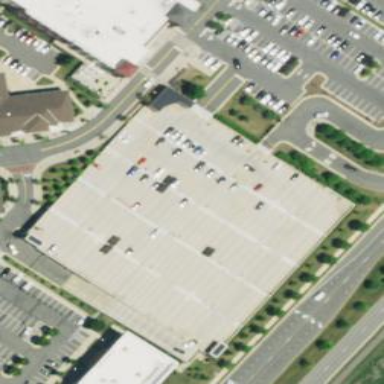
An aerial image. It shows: Multi-storey parking building.